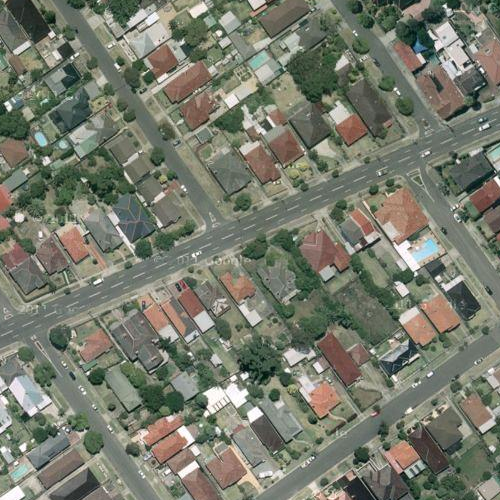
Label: sydney